Field crop: tomato
Growth stage: 1
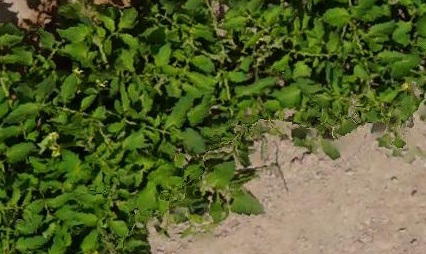
Species: tomato